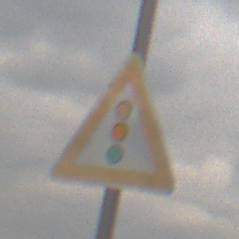
Verkehrszeichen: Lichtzeichenanlage
Umgebung: Outdoor, Nature
Tageszeit: MorningAfternoon
Wetter: Overcast
Licht: Natural
Jahreszeit: NotSpecified
Kontrast: LowContrast